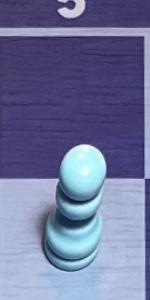
Label: Pawn_White